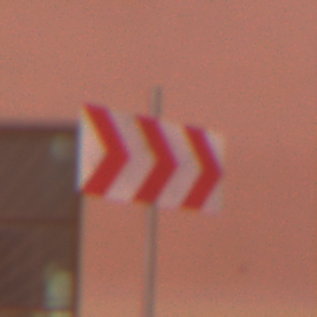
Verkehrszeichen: RichtungstafelnInKurvenGrossLinks
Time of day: Night
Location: Outdoor (Urban)
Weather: Overcast
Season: Winter
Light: Artificial